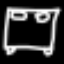
Label: bed